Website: walmart
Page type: billing-address
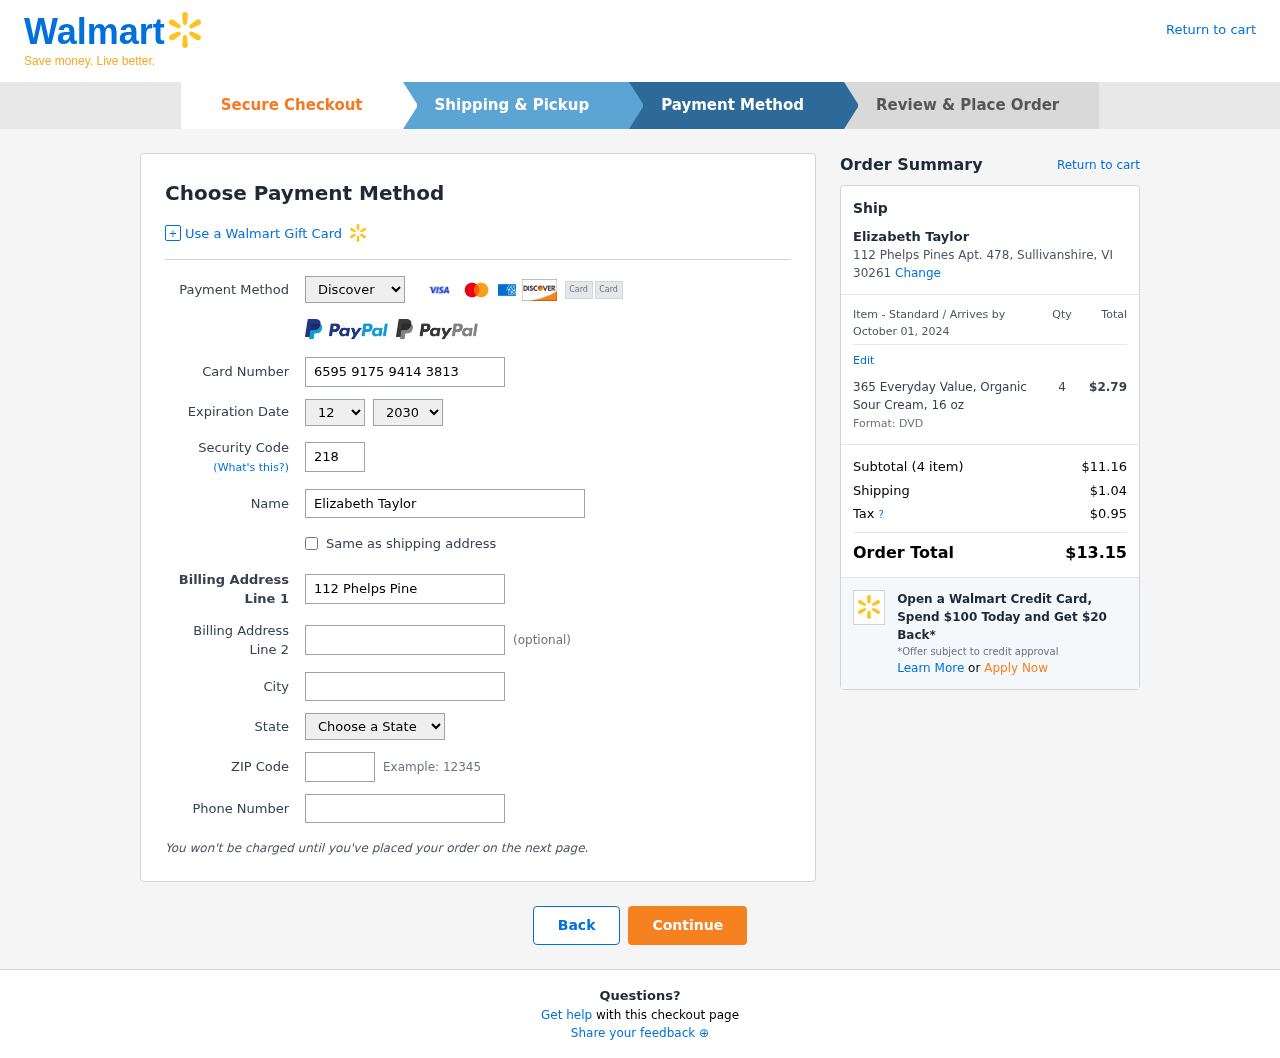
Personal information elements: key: PII_CARD_CVV
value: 218
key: PII_CARD_EXPIRY_MONTH
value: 12
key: PII_CARD_EXPIRY_YEAR
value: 30
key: PII_CARD_NUMBER
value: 6595 9175 9414 3813
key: PII_CARD_TYPE
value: Discover
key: PII_CITY
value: Sullivanshire
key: PII_CITY_STATE_ZIP
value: Sullivanshire, VI 30261
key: PII_FULLNAME
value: Elizabeth Taylor
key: PII_PHONE
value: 5002699702
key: PII_POSTCODE
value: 30261
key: PII_STATE
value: VI
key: PII_STREET
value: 112 Phelps Pines Apt. 478
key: PII_STREET2
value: Suite 226
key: PII_FULLNAME2
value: Elizabeth Taylor
Product elements: key: PRODUCT1_NAME
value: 365 Everyday Value, Organic Sour Cream, 16 oz
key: PRODUCT1_PRICE
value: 2.79
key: PRODUCT1_QUANTITY
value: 4
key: PRODUCT1_DESC
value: Format: DVD
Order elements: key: ORDER_DELIVERY_DATE
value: October 01, 2024
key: ORDER_NUM_ITEMS
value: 4
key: ORDER_SUBTOTAL
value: $11.16
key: ORDER_SHIPPING_COST
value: $1.04
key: ORDER_TAX
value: $0.95
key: ORDER_TOTAL
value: $13.15